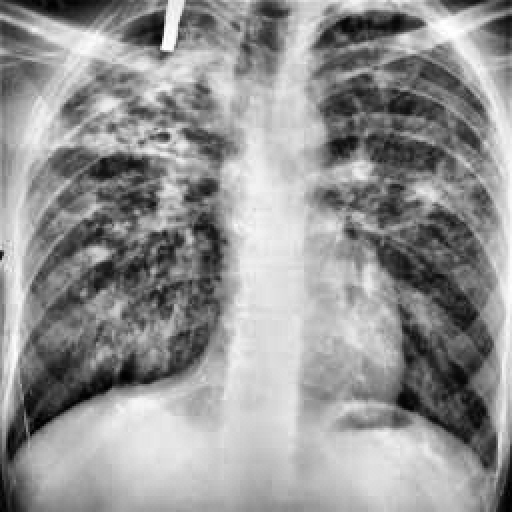
Finding: TUBERCULOSIS